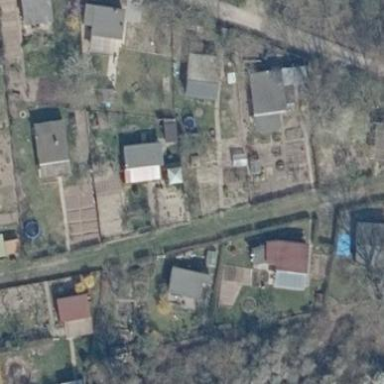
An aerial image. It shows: Area designated for allotments.